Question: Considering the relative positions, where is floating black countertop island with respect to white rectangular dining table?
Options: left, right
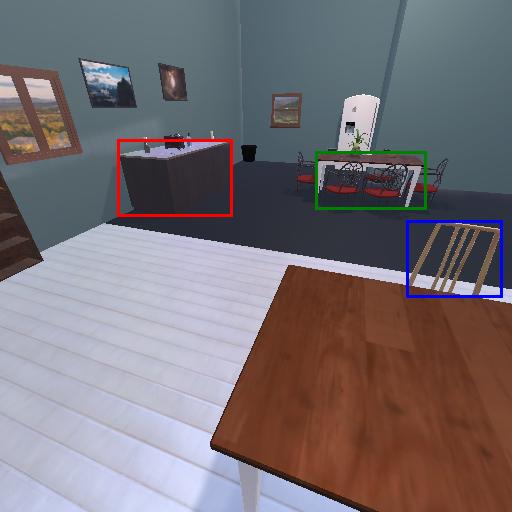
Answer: left